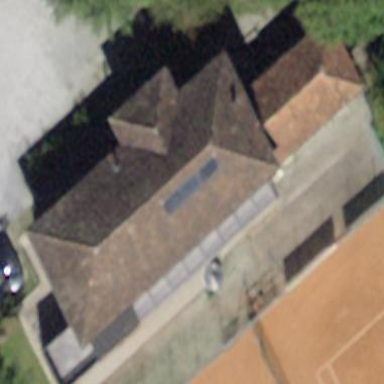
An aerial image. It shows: Sports centre building.